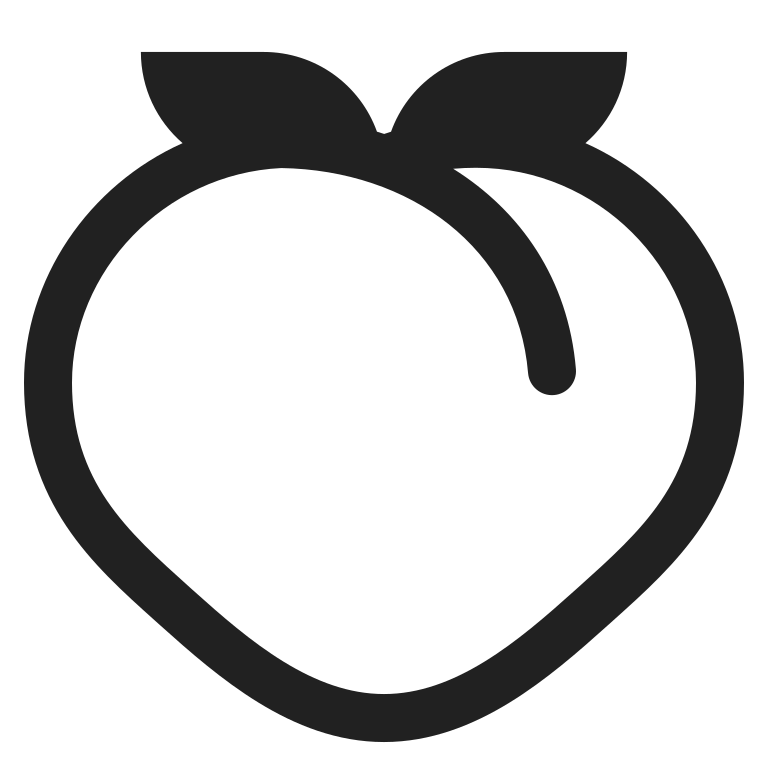
peach high contrast